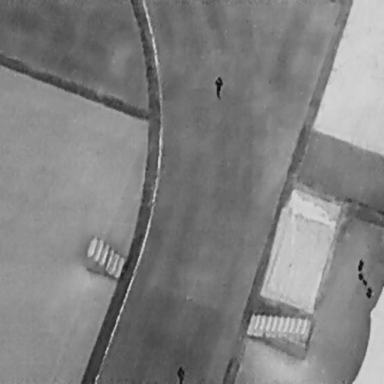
There are two People in the infrared image.